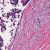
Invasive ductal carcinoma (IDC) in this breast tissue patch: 1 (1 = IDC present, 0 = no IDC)